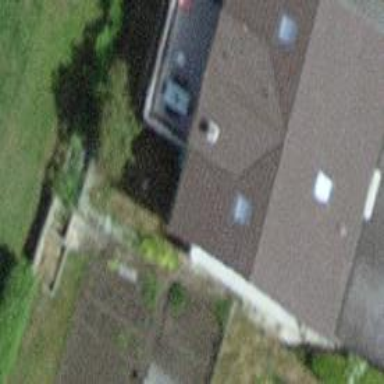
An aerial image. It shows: Simple and straightforward house.